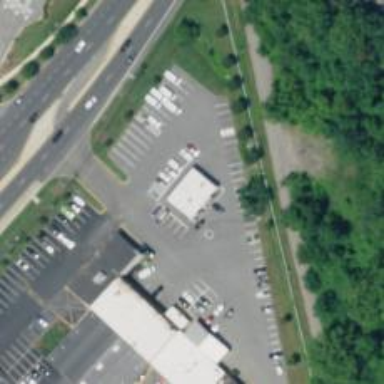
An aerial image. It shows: Car rental service.